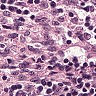
Metastatic tissue present: no